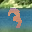
Label: 3